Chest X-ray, PA view. Patient: 52 years old, sex F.
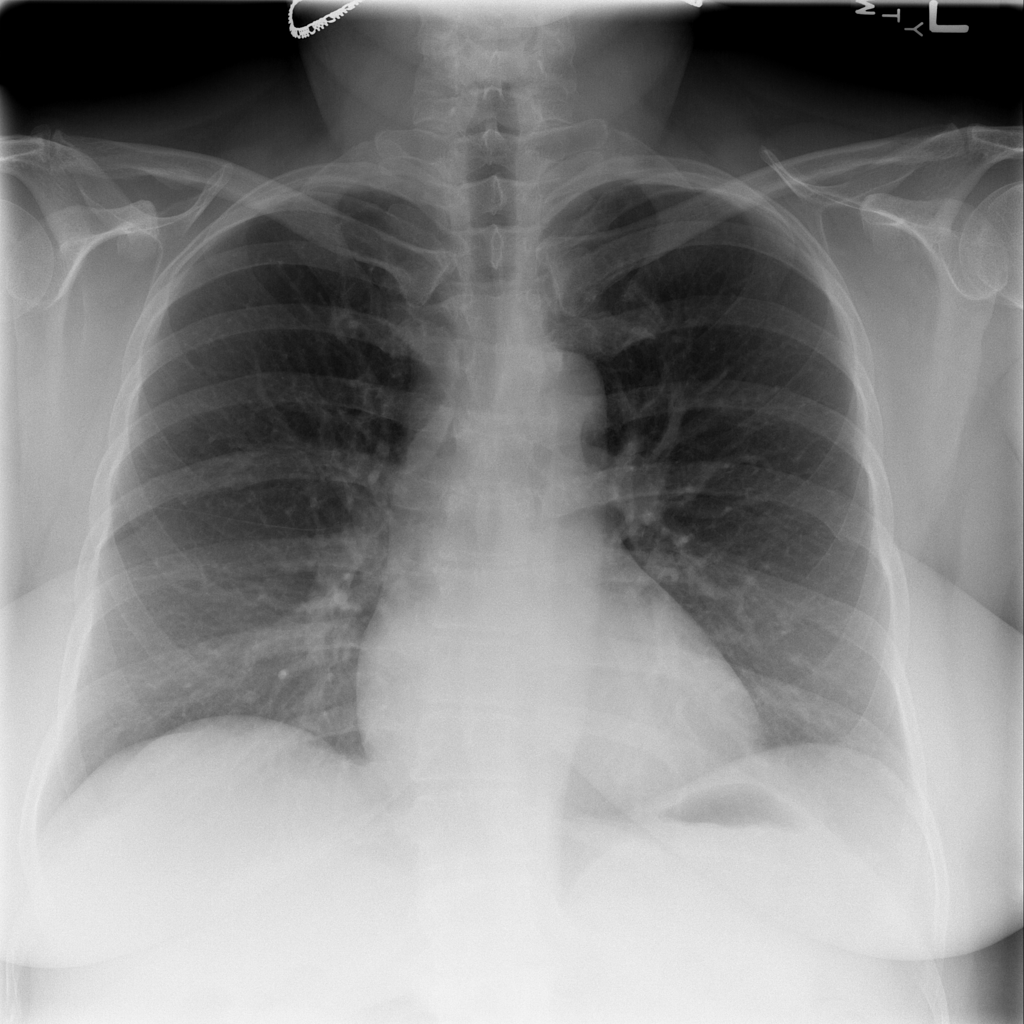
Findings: No Finding